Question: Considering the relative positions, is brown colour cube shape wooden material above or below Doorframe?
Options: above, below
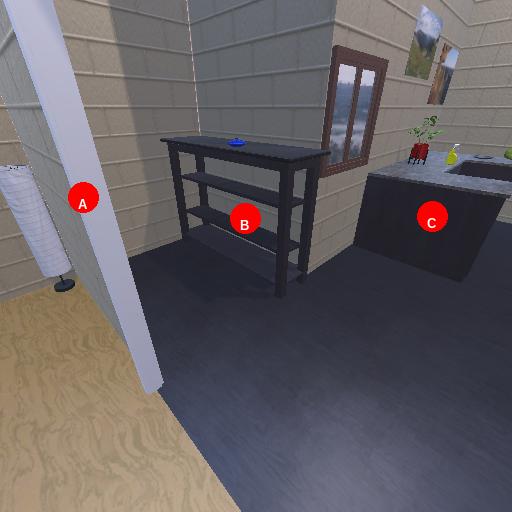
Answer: above